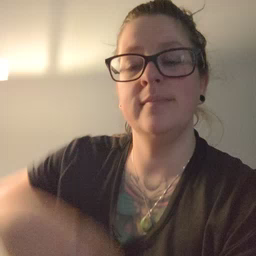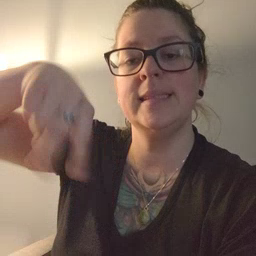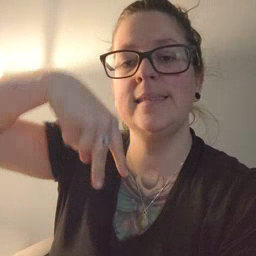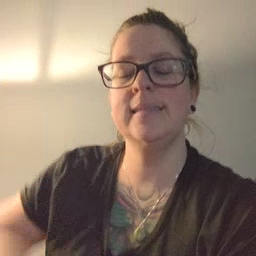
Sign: dance